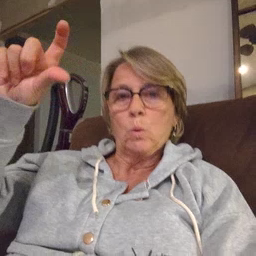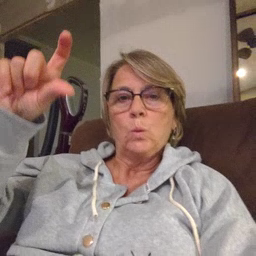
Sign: moon